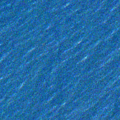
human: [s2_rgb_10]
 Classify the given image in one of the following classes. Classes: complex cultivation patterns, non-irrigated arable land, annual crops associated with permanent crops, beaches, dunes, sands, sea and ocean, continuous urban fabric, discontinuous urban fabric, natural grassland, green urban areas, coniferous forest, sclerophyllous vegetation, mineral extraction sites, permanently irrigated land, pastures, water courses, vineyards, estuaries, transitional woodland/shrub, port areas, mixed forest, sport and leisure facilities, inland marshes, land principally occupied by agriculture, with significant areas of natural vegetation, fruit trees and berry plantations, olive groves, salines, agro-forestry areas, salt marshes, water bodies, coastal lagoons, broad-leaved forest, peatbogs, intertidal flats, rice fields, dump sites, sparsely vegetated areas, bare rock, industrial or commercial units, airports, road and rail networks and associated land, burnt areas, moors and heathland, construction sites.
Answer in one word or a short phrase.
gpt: sea and ocean